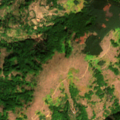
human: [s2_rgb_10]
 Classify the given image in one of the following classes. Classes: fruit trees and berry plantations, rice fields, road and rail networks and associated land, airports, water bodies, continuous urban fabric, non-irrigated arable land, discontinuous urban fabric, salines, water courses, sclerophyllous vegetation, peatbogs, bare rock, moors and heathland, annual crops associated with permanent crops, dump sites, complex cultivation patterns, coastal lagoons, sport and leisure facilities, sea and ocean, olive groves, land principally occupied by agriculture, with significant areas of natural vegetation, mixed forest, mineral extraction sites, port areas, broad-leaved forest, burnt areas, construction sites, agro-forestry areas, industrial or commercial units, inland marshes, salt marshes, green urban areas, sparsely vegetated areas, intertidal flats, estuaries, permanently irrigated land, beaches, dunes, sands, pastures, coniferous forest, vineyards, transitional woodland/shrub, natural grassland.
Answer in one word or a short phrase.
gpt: broad-leaved forest, natural grassland, transitional woodland/shrub